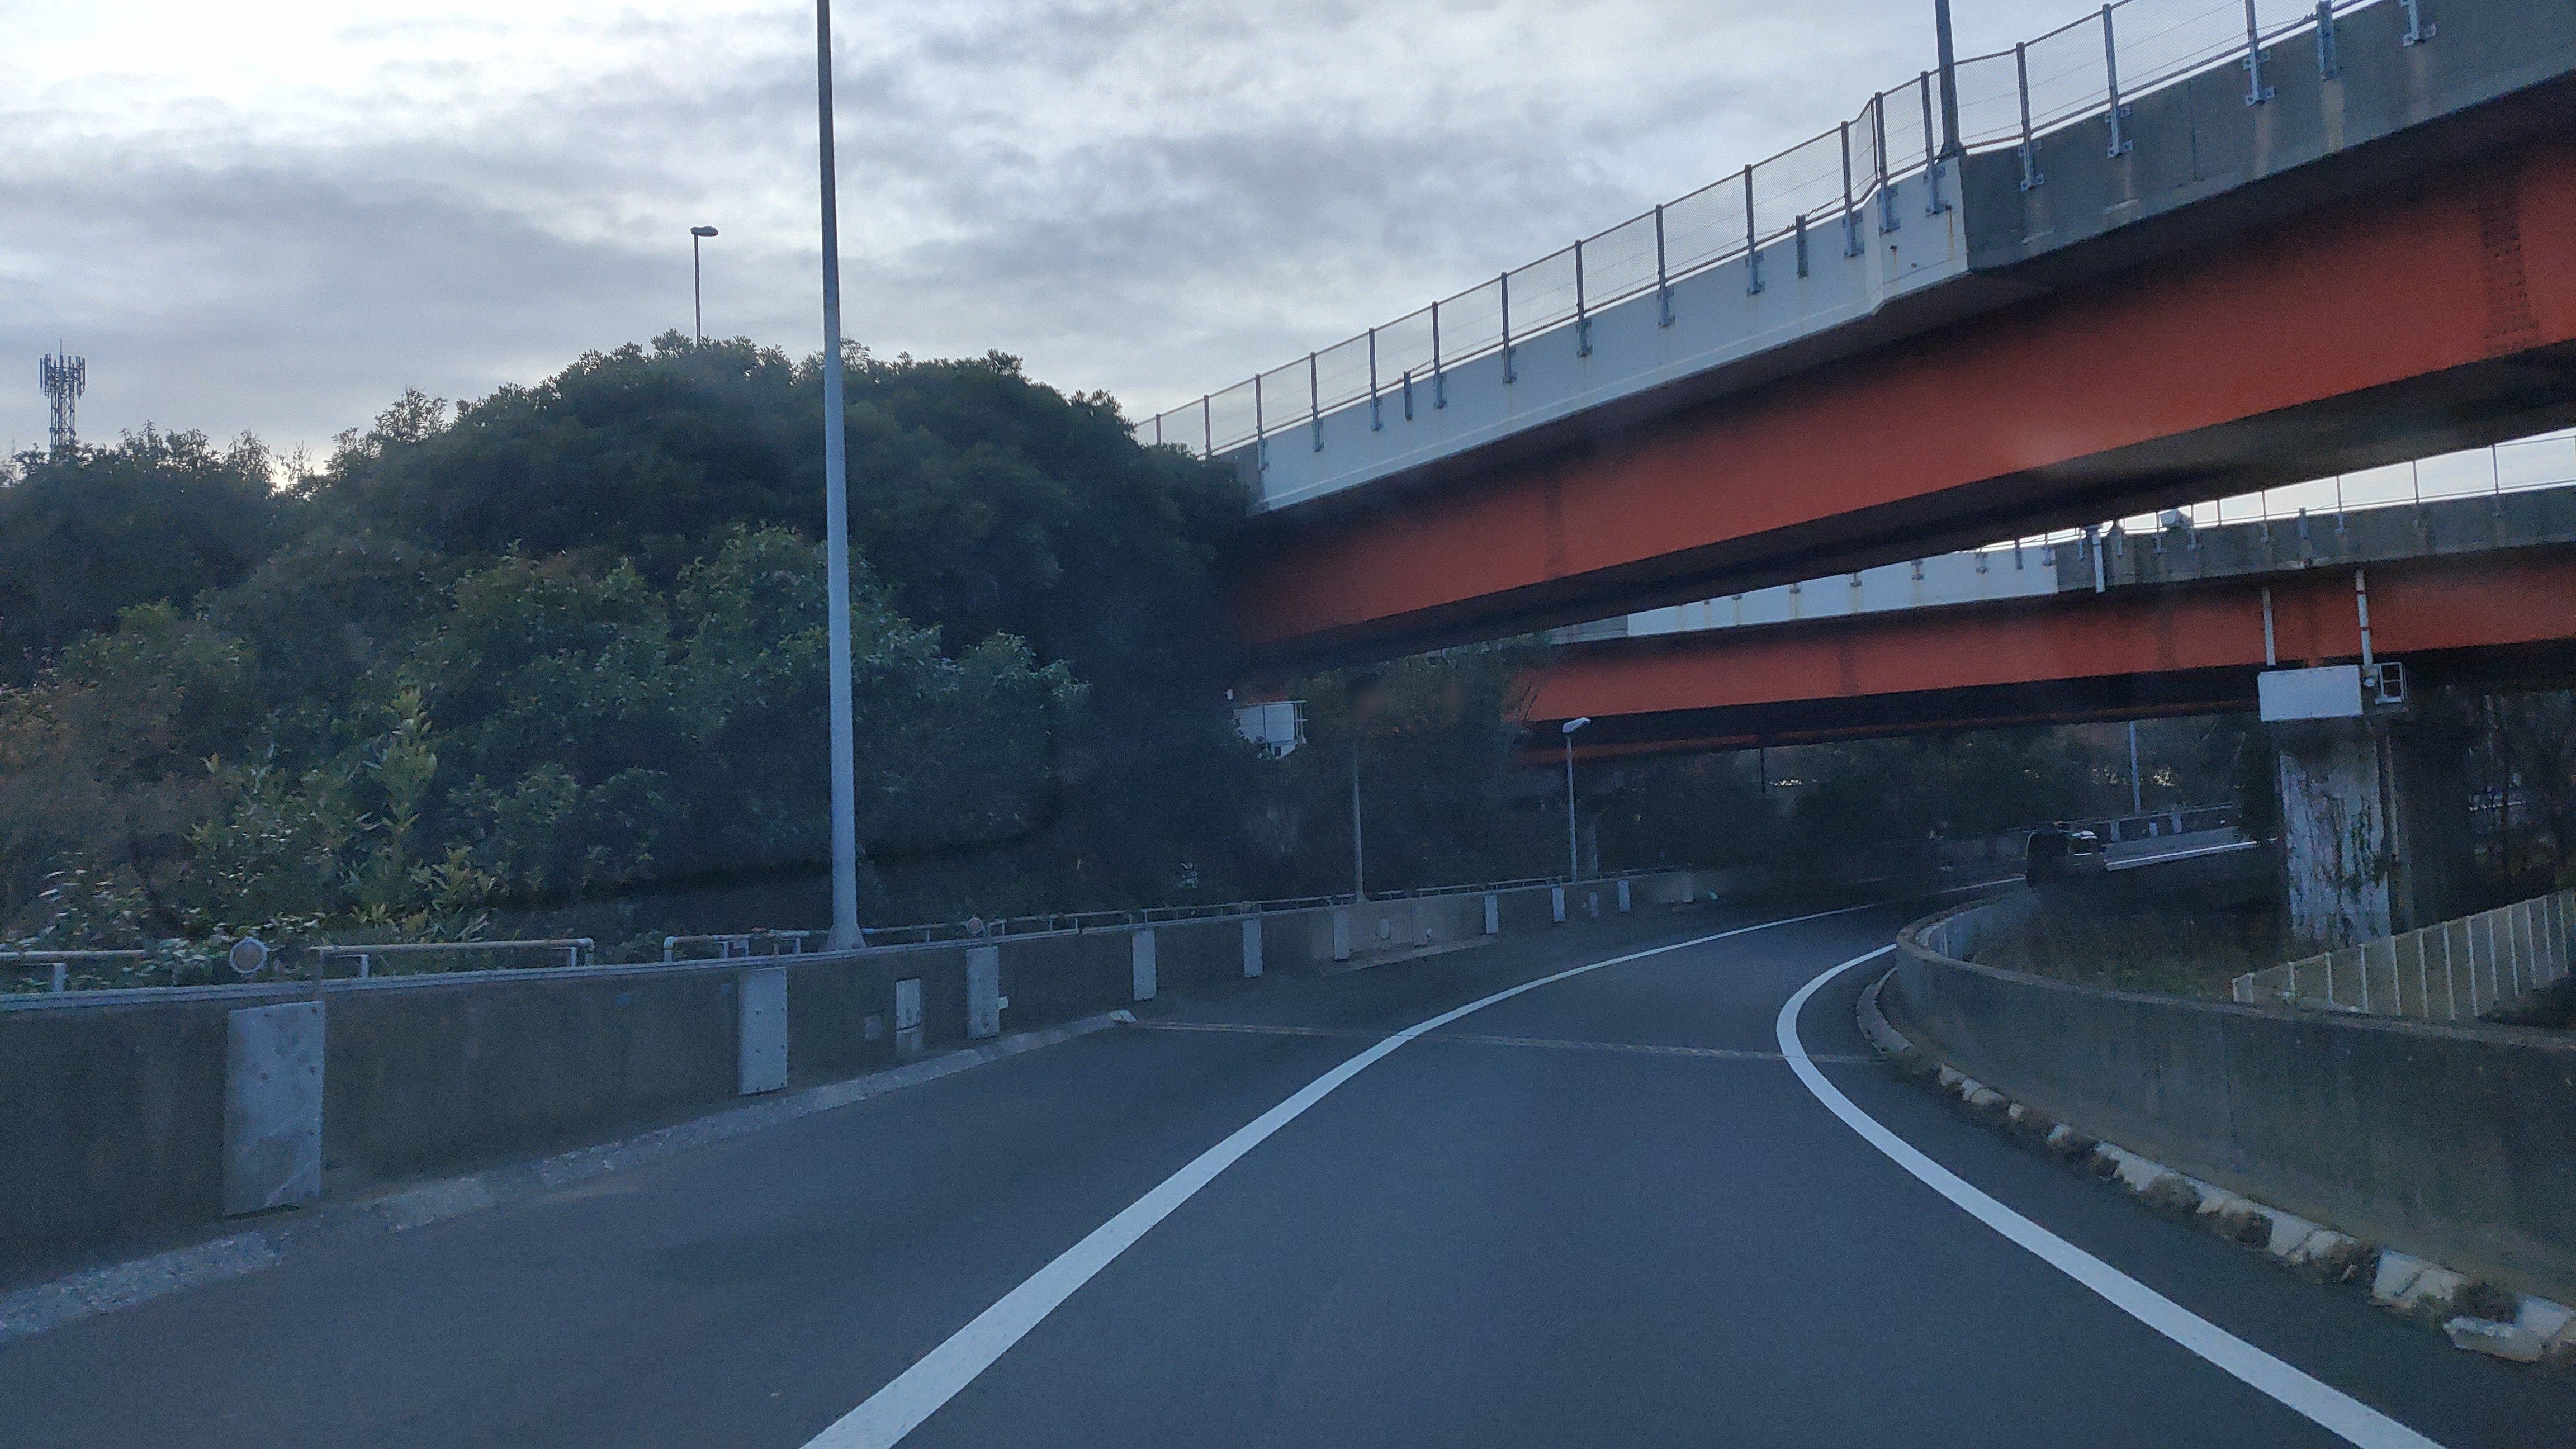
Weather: clear
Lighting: day
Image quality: good
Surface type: driving surface
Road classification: motorway_link
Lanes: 1.0
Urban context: urban centre
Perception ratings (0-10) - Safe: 0.81, Lively: 4.72, Beautiful: 2.14, Boring: 5.91, Depressing: 4.09, Wealthy: 1.32